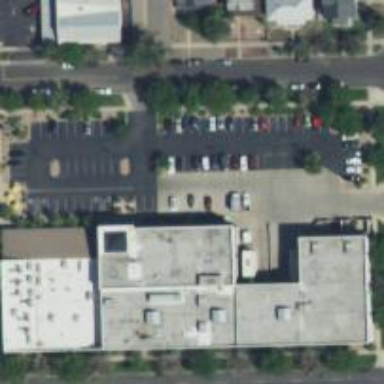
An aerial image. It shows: Parking space.